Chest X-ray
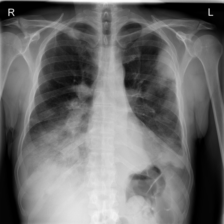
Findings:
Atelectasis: negative
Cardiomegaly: negative
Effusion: positive
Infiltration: positive
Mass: positive
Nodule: negative
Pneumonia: negative
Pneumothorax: negative
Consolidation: negative
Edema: negative
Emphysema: negative
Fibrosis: negative
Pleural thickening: negative
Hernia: negative